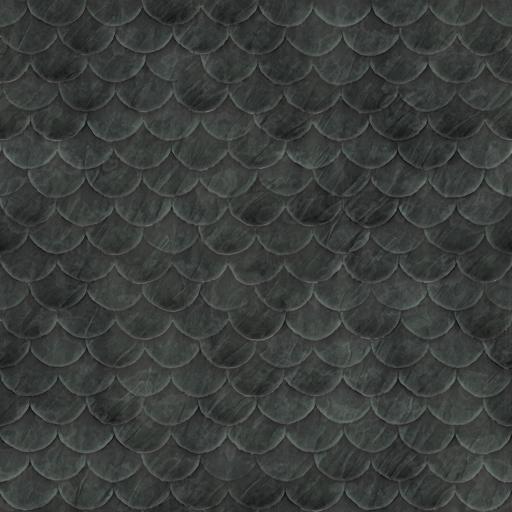
Tags: clean roofing tiles round slate tiled